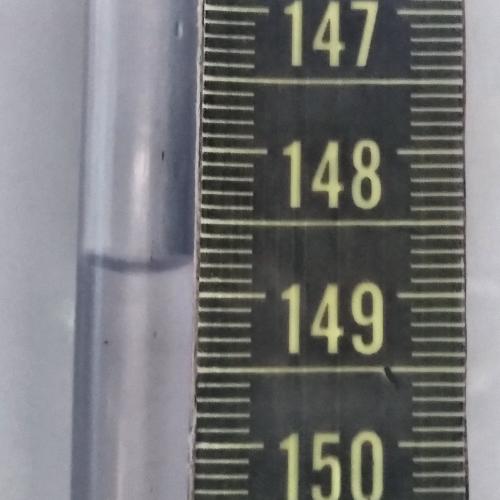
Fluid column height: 148.8 cm